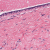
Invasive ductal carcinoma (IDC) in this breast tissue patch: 0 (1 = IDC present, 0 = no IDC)